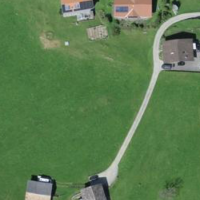
EUNIS habitat code: 24
Species observed at this site:
Neottia nidus-avis
Matricaria discoidea